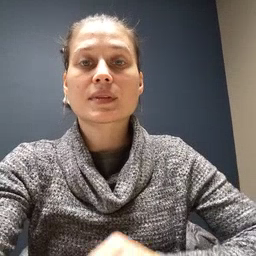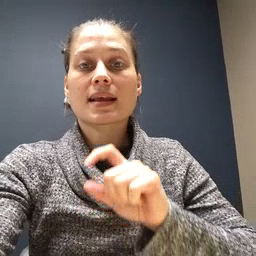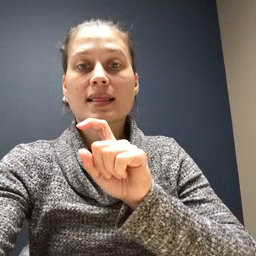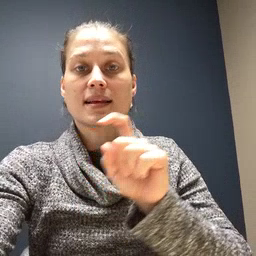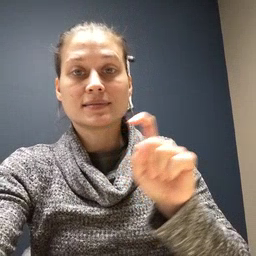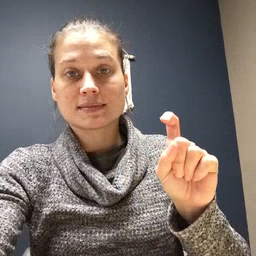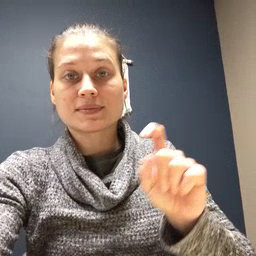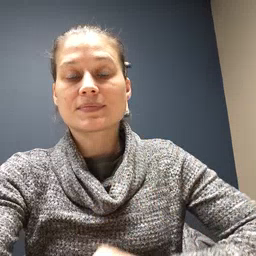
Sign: closet